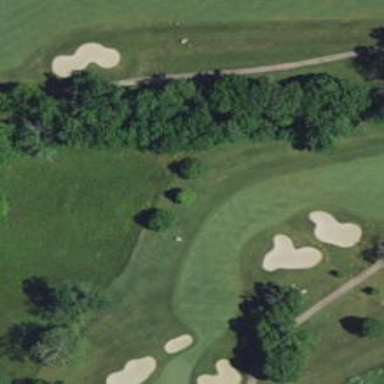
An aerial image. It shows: Golf hole.